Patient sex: M
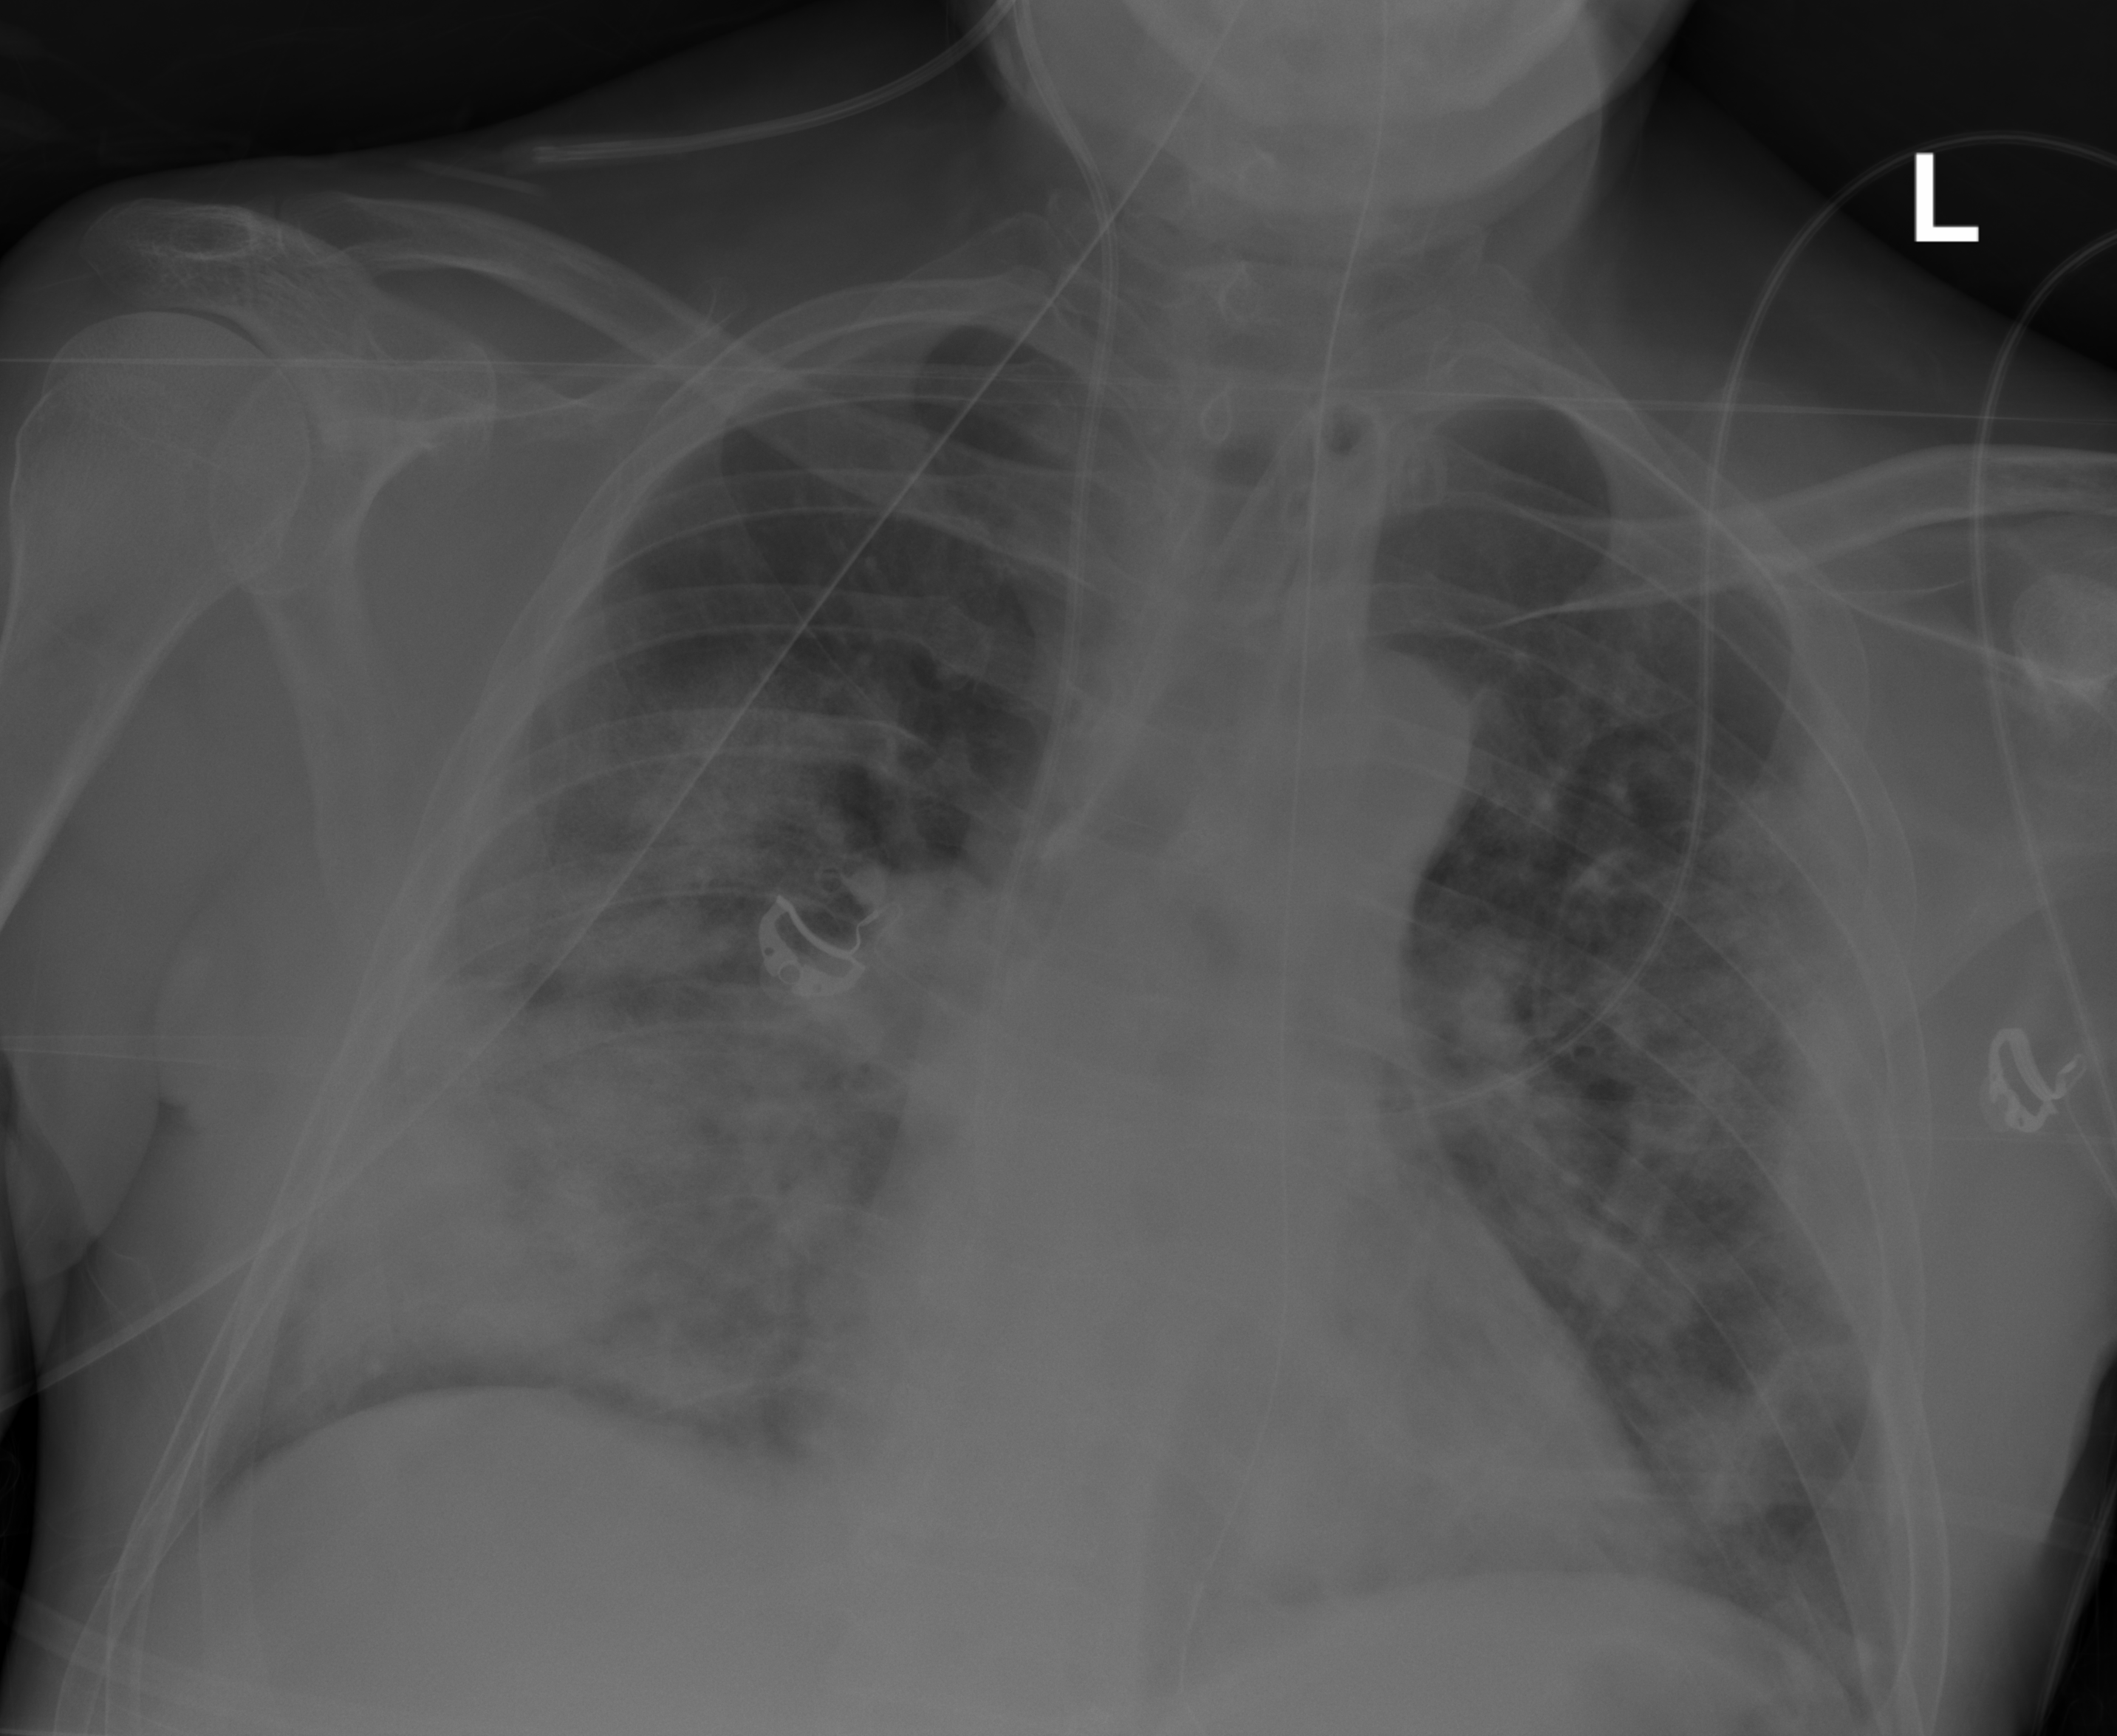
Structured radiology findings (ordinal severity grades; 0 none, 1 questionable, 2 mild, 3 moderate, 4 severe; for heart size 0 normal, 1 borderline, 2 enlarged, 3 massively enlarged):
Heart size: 0
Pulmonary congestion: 0
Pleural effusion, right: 0
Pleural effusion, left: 0
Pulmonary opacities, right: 3
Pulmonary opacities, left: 3
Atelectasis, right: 3
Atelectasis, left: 2